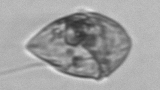
Label: Gyrodinium